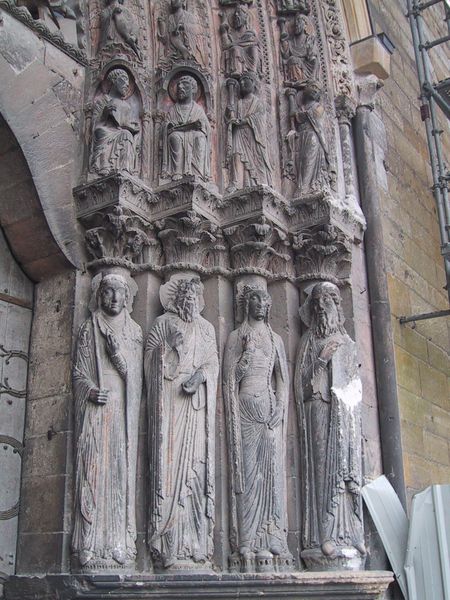
Titel: Kathedrale von Angers
Standort: Angers, Kathedrale St. Maurice (EU - F)
Schlagwörter: mann, menschen, männer, tür, wand, architektur, sockel, stein, hände, kirche, figur, relief, fassade, stab, detail, verzierung, tor, vier, eingang, gerüst, buch, heiligenschein, sandstein, heiliger, heilige, blech, kirchentür, beschäge, falgen